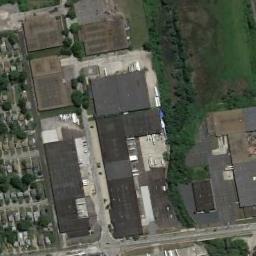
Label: industrial_area